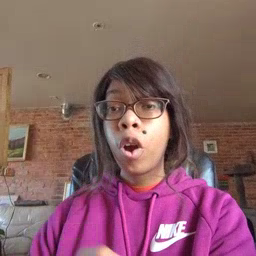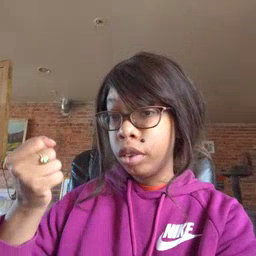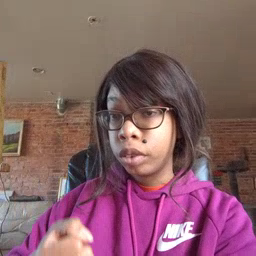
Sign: car